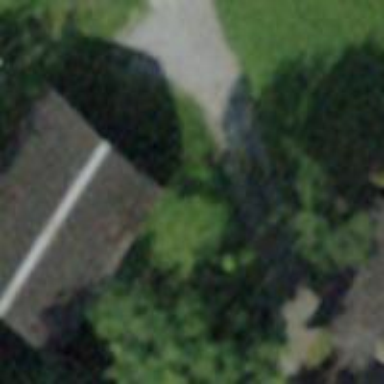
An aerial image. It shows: Shed.